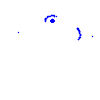
Particle: kaon